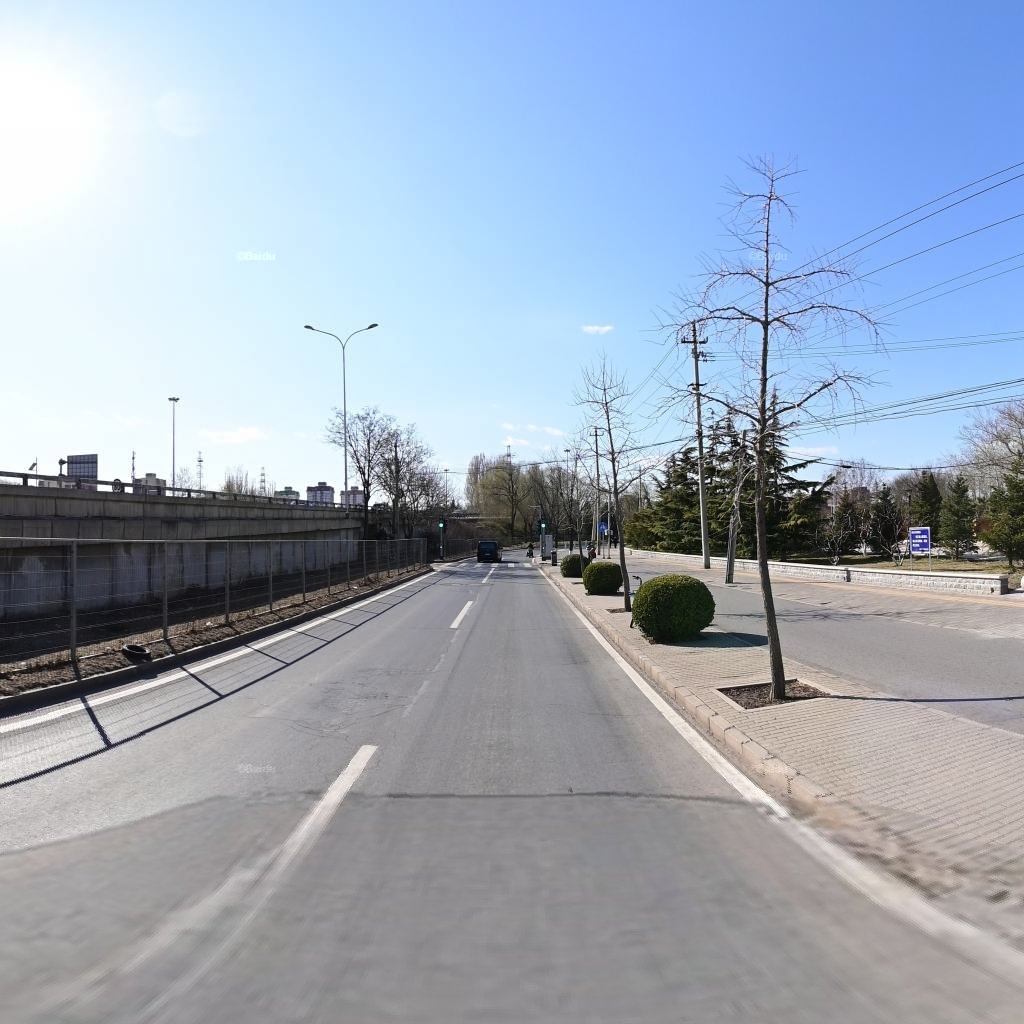
Region: Chaoyang
Road damage annotations: transverse crack, alligator crack